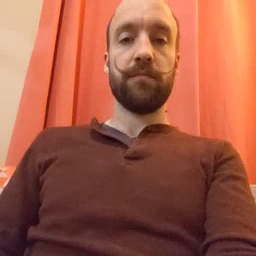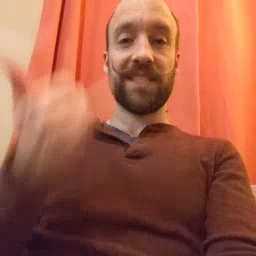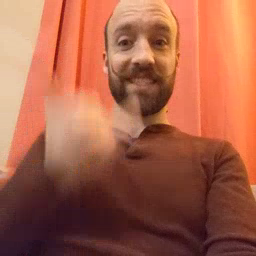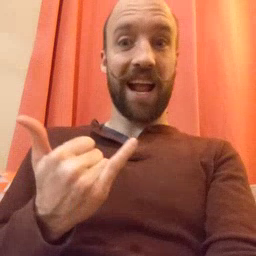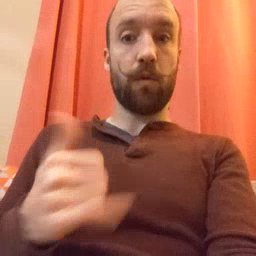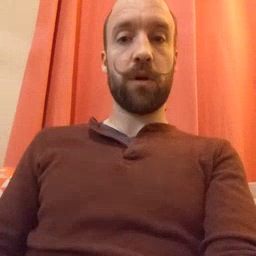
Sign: now